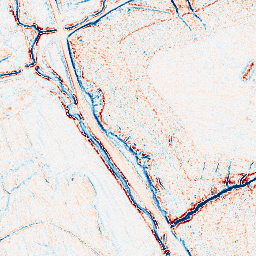
Category: edge_preserving
Decomposition family: anisotropic_diffusion
Decomposition parameters: iterations: 10
kappa: 30
gamma: 0.1
Upsampling method: sinc_hamming
Upsampling parameters: scale: 4
kernel_size: 16
Upsampling scale: 4